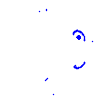
Particle: proton